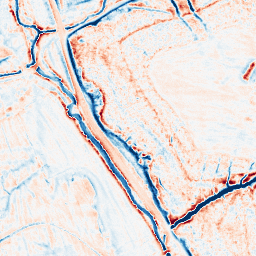
Category: edge_preserving
Decomposition family: anisotropic_diffusion
Decomposition parameters: iterations: 20
kappa: 100
gamma: 0.2
Upsampling method: quartic
Upsampling parameters: scale: 2
Upsampling scale: 2